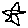
Label: star